Question: I have PM system and I want to be readble from the bottom to the top, also there is LIMIT 50 to be shown
The problem is if i order it by mess_id ASC it shows the first 50 resultd and if there are more they don't show.
If I order it by mess_id DESC it works but it then it shows the results at the top

I want the show the last 50 results and the last result to be at the bottom.
In the table there is also date field.
This is one of the codes
'''
SELECT mess_id, message, mess_from_id, date FROM messages ORDER BY mess_date DESC LIMIT 50
'''
I'll be grateful if someone can help
Thanks in advance
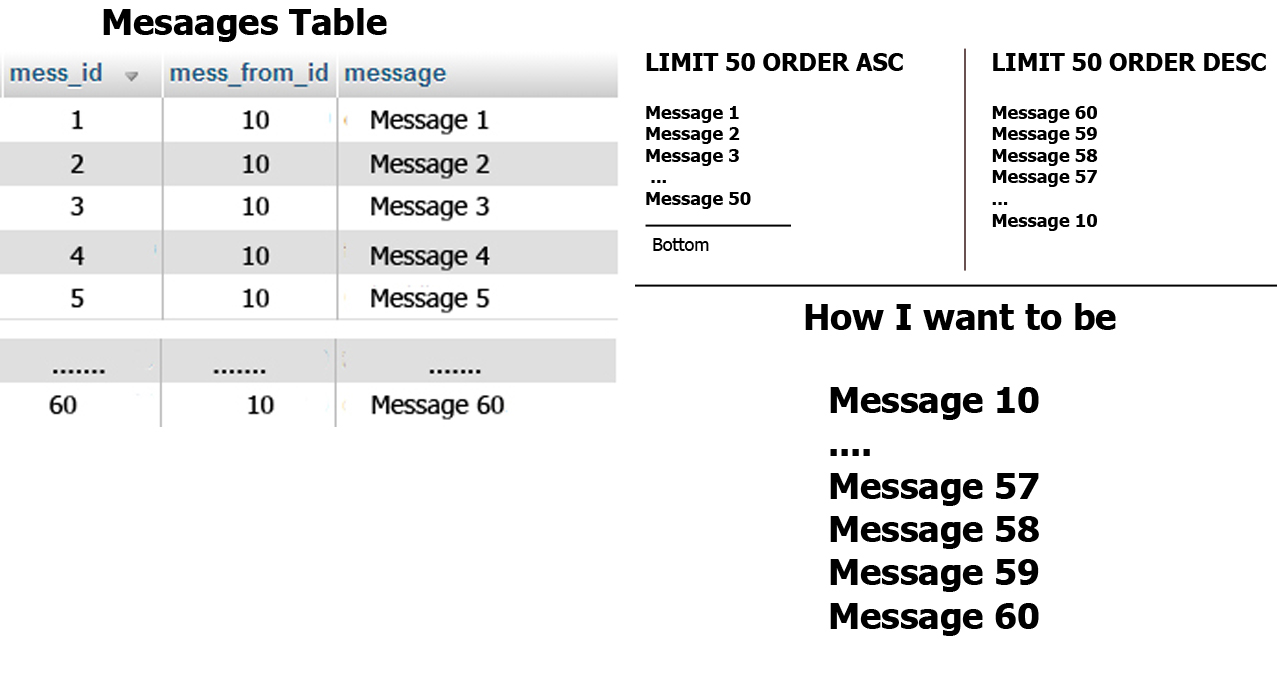
Answer: '''
SELECT * FROM (
SELECT * FROM table ORDER BY id DESC LIMIT 50
) sub
ORDER BY id ASC
'''
See this answer here: <URL>